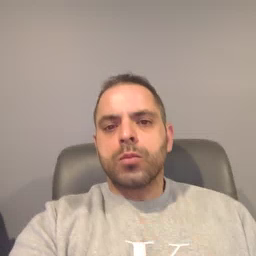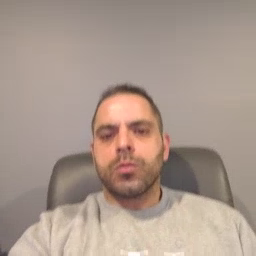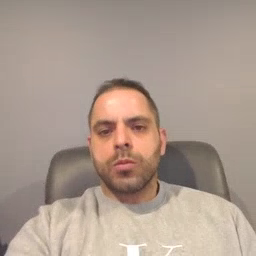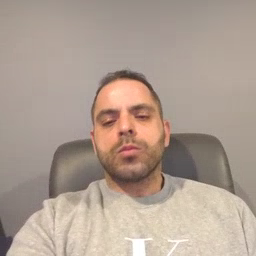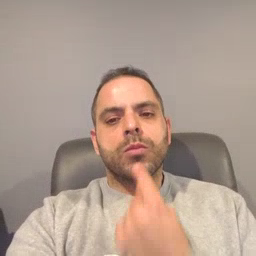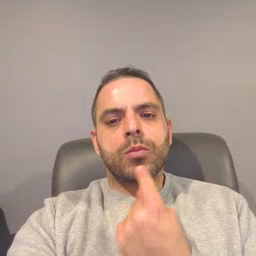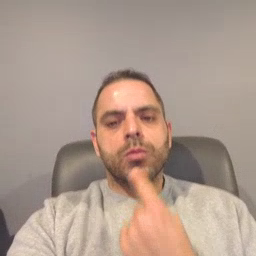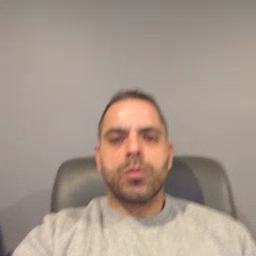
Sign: say